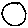
Label: moon